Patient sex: F
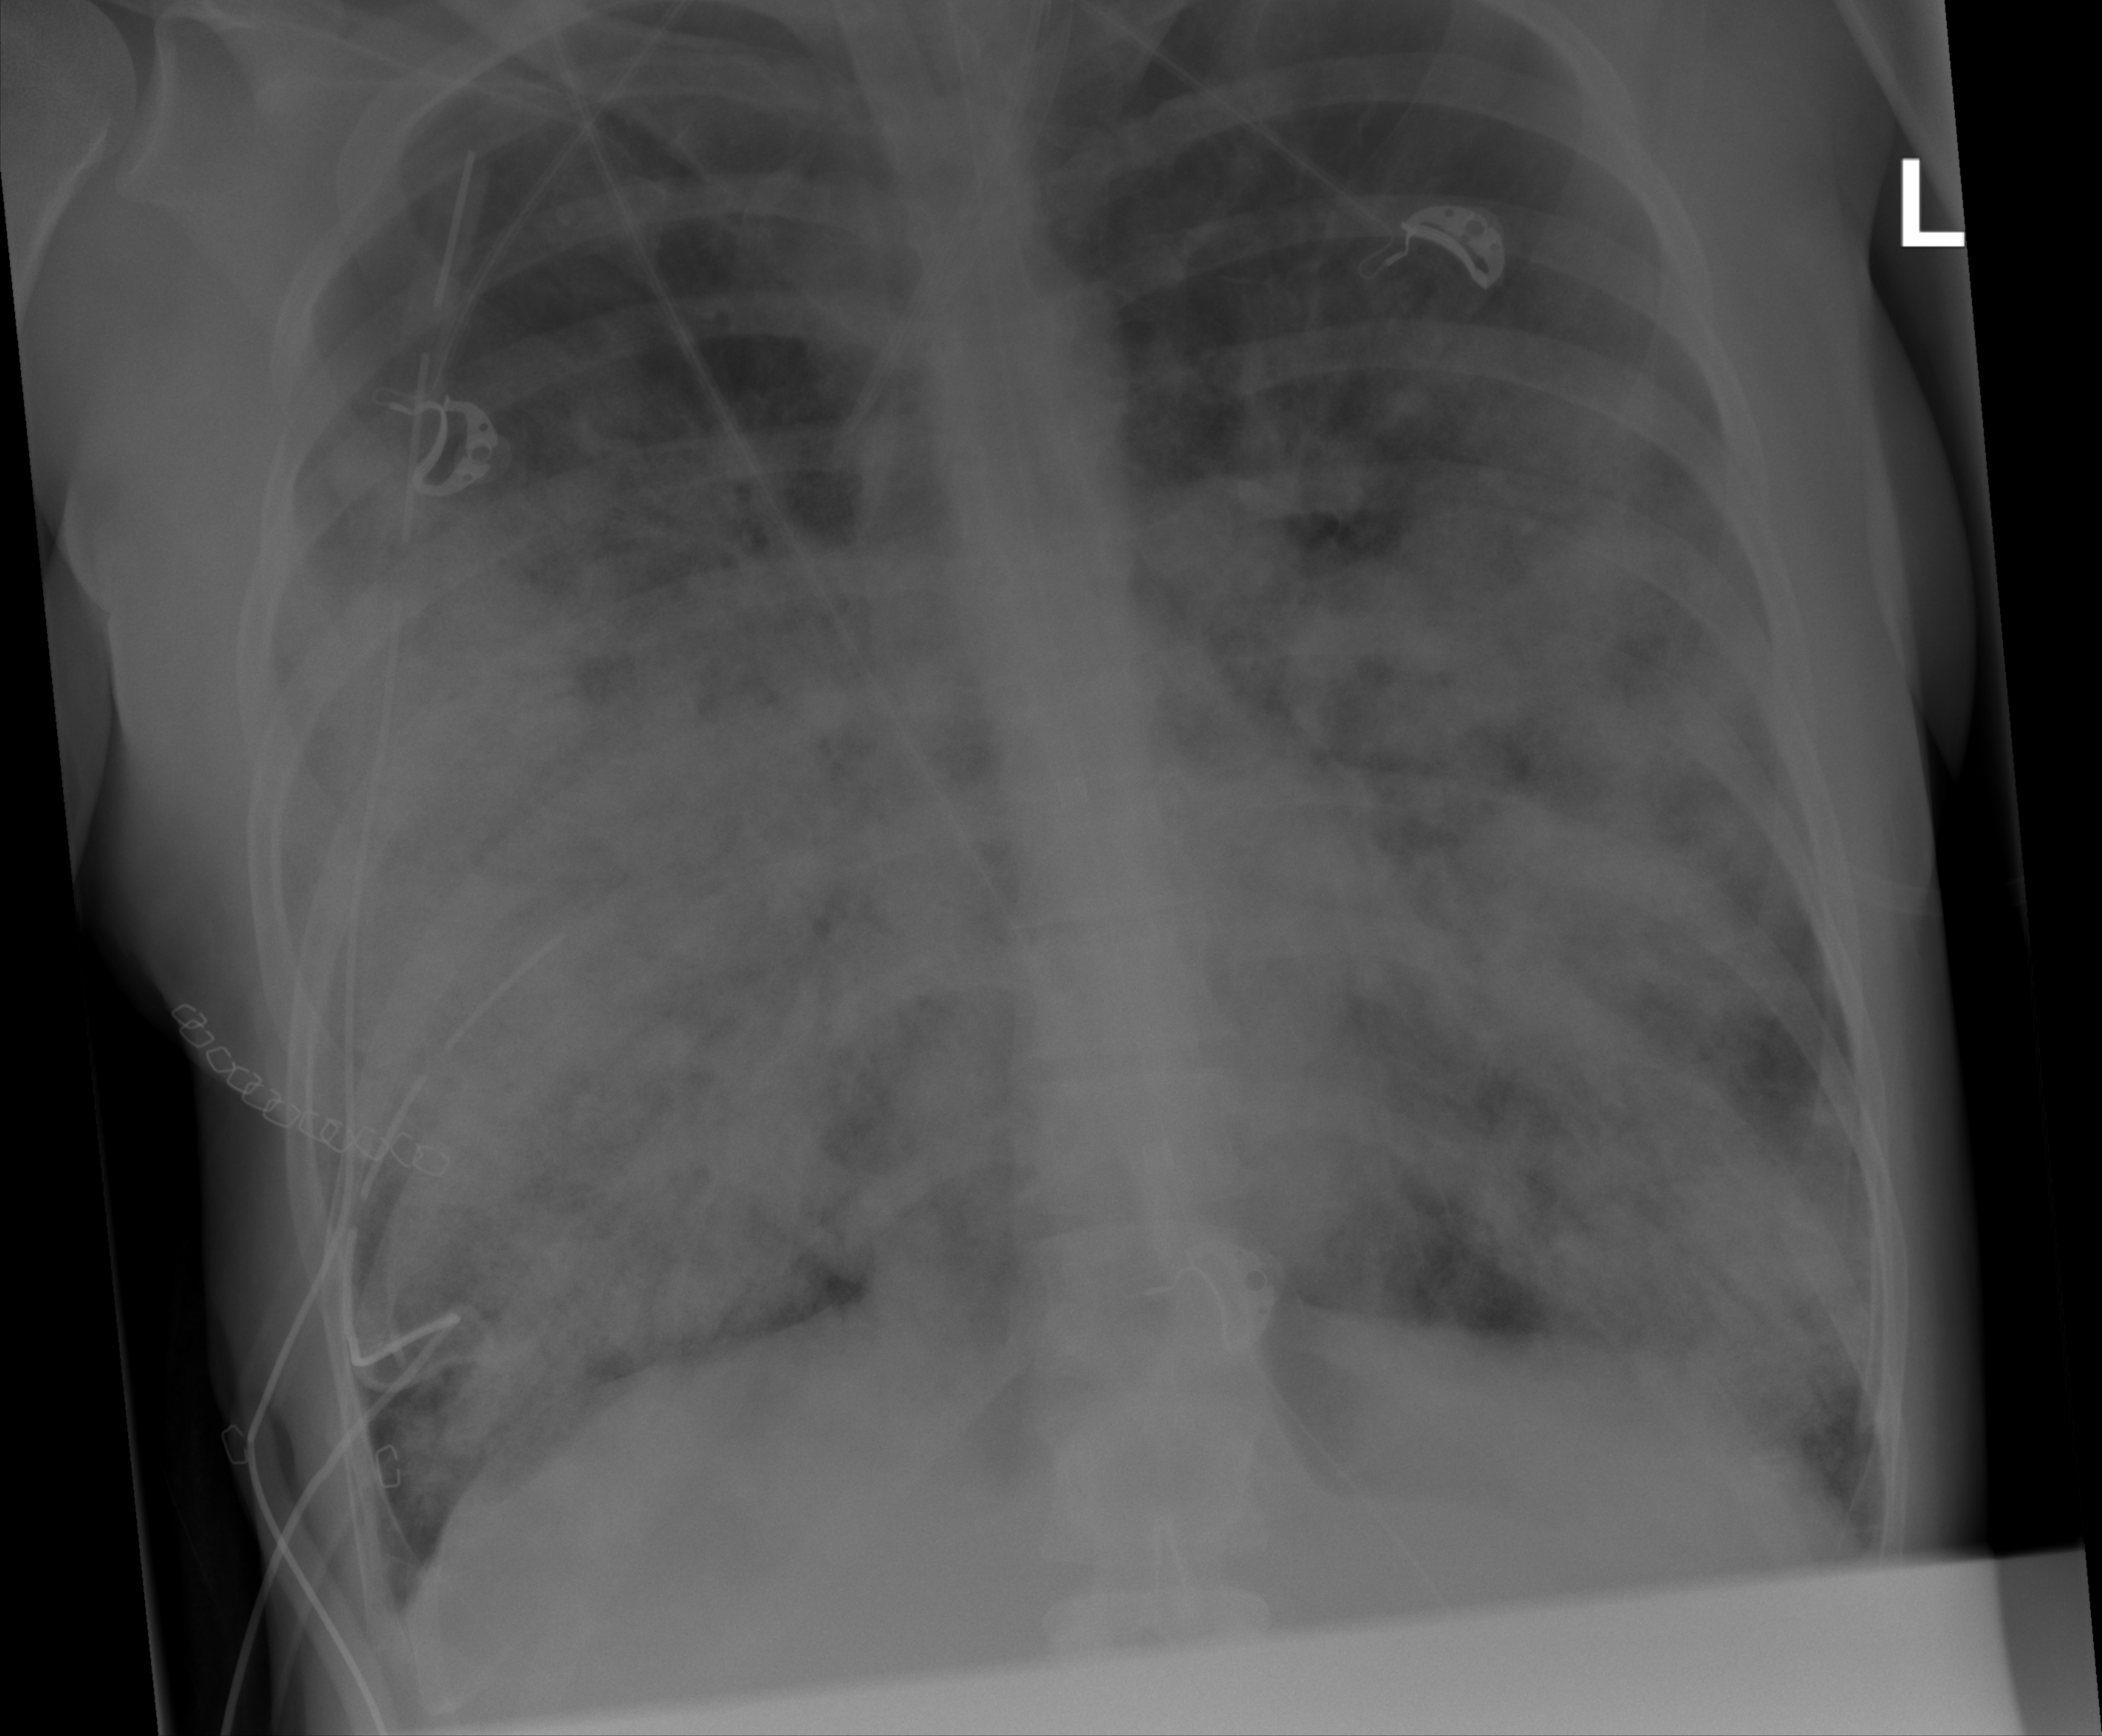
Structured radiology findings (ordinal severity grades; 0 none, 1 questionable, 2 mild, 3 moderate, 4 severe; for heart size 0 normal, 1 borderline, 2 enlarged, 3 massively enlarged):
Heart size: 0
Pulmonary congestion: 0
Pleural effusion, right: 0
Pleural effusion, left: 0
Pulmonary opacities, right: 4
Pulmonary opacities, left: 4
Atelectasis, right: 3
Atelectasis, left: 3